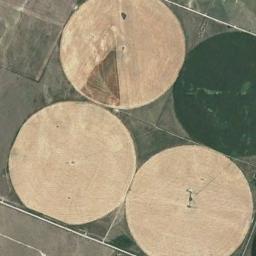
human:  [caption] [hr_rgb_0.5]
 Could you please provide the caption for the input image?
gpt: There are a deep green circle farmland and three bare circle farmland .

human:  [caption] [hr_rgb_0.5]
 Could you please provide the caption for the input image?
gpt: Four neatly arranged circular farmlands mixed with tan and green .

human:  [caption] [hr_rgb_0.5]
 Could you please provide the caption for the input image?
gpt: Three round fields are only half green .

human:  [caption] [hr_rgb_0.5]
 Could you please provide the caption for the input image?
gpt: Three khaki circular farmlands and a green circular farmlands are neatly arranged on the ground .

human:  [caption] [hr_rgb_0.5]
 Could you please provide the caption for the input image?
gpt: There are three circular farmlands of the same size next to each other .